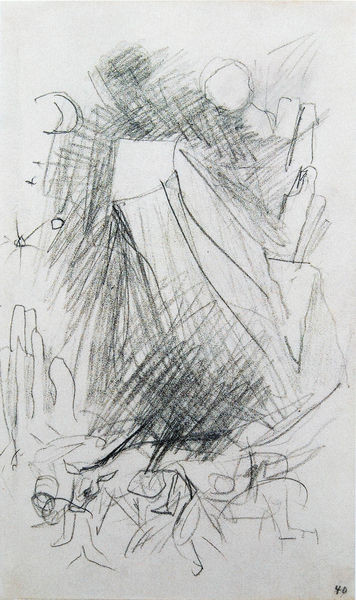
Titel: Stürzender Berg
Künstler: Franz Marc
Standort: Kochel am See
Institution: Franz Marc Museum
Schlagwörter: baum, dunkel, felsen, hand, himmel, schatten, weiß, wolf, landschaft, menschen, hell, pfeiler, schwarz, skizze, szene, zeichnung, gebäude, haus, hund, tier, tiere, hochformat, mensch, sonne, figur, blatt, kinder, schnell, papier, schlafen, spuren, abstrakt, fels, grafik, kuh, rind, linien, karikatur, striche, oben, rechtecke, unten, kurven, mond, stern, strahlen, kohle, traum, gestirne, sterne, schraffur, radierung, schwarzweiß, durcheinander, strich, kreise, volk, bleistift, entwurf, weß, mensche, zahl, kaktus, kriechen, zelt, graphit, zeicnung, skizz, somme, flüchtig, gekritzel, kritzelei, komet, kritzel, strichmännchen, zeichnuung, kritzeln